Question: I'm trying to use a list view control on Lollipop under the following conditions:
1. The theme type is the default Theme.Material (dark theme).
2. The list view is contained inside of larger layout which has a white background.
3. The list view should have a list selector that appears with the white background.
NOTE: I am forced to use a custom list selector color because if I use a white background, the dark material themed selector uses the theme's colorControlHighlight color for the ripple, which is 40ffffff, and does not show up.
I first tried the following:
layout xml
'''
<LinearLayout
android:layout_width="match_parent"
android:layout_height="wrap_content"
android:orientation="vertical"
android:background="@android:color/white" >
<TextView
android:id="@+id/title"
android:layout_width="wrap_content"
android:layout_height="wrap_content" />
<ListView
android:id="@+id/list_view"
android:layout_width="match_parent"
android:layout_height="wrap_content"
android:listSelector="@drawable/list_selector" />
</LinearLayout>
'''
list_selector xml
'''
<ripple xmlns:android="http://schemas.android.com/apk/res/android"
android:color="#ff0000" >
</ripple>
'''
And list view row xml
'''
<LinearLayout xmlns:android="http://schemas.android.com/apk/res/android"
xmlns:tools="http://schemas.android.com/tools"
android:layout_width="match_parent"
android:gravity="center_vertical"
android:orientation="horizontal"
tools:ignore="UseCompoundDrawables" >
<ImageView
android:id="@+id/list_image"
android:layout_width="wrap_content"
android:layout_height="wrap_content" />
<TextView
android:id="@+id/list_title"
android:layout_width="wrap_content"
android:layout_height="wrap_content" />
</LinearLayout>
'''
What I am expecting to see is when I select an item, the item is selected with a ripple colored as #ff0000. However, this is what I end up seeing:

What I am hoping for is somewhat close to this behavior - but confined within the selected list row! What am I doing wrong?
Thanks,
Zach
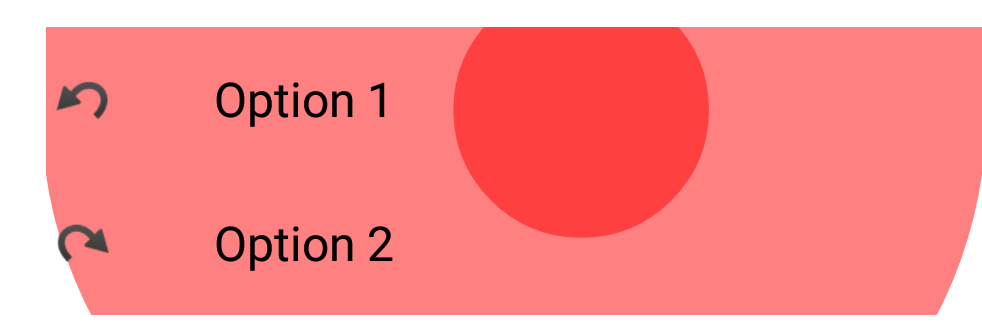
Answer: You're using an unbounded ripple, e.g. a ripple with no content or mask layer, so the ripple is projecting onto the background of its parent ListView. You should set a mask layer to constrain the ripple bounds.
res/drawable/my_list_selector.xml:
'''
<?xml version="1.0" encoding="utf-8"?>
<ripple xmlns:android="http://schemas.android.com/apk/res/android"
android:color="?attr/colorControlHighlight">
<item android:id="@android:id/mask">
<color android:color="@color/white" />
</item>
</ripple>
'''